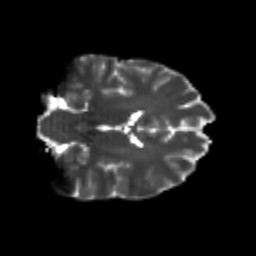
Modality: T2w
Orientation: coronal
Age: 21
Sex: female
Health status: healthy
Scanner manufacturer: philips
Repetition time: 7.389 s
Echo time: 0.08599 s